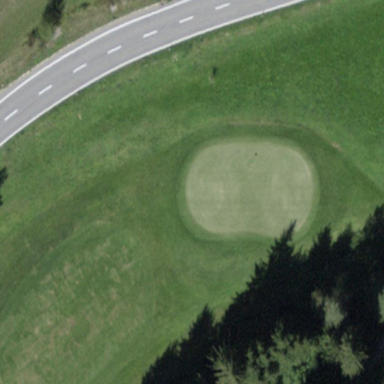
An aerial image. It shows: Green golf area with grass land use.